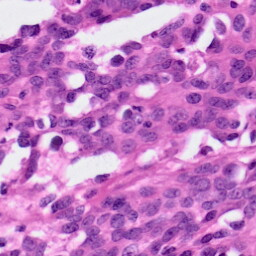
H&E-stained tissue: Ovarian